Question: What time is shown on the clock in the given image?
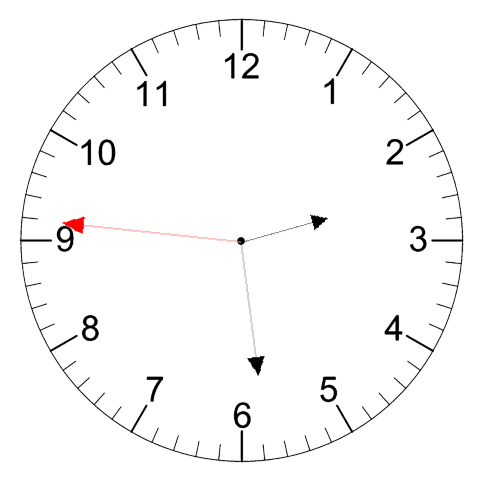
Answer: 02:28:46